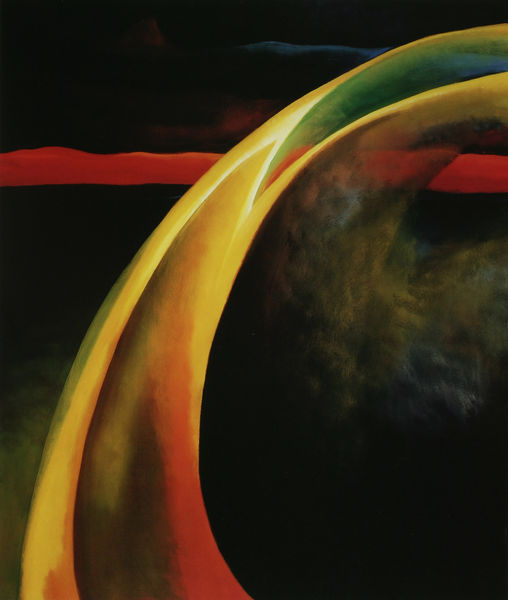
Titel: Red an Orange Streak
Künstler: Georgia O'Keeffe
Institution: Im Besitz der Künstlerin
Schlagwörter: berg, blau, dunkel, himmel, schatten, weiß, wolken, gelb, grün, landschaft, bunt, licht, orange, schwarz, rot, band, horizont, kreis, schwung, farbig, welle, bogen, abstrakt, modern, farbe, formen, nebel, linien, dampf, reflexe, streifen, ring, exotisch, abstraktion, surreal, linie, kreuzung, strahl, halbkreis, kurve, geometrisch, blitz, waagerecht, schwamm, verlauf, mischung, regenbogen, fantastisch, ban, o'eeffe, lichtstrahl, fantastich